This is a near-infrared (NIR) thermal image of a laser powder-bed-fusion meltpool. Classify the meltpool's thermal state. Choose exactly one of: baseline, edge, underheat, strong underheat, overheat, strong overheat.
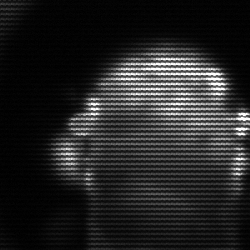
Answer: baseline